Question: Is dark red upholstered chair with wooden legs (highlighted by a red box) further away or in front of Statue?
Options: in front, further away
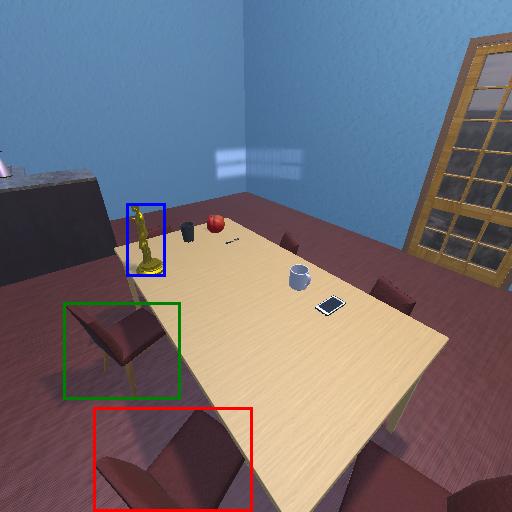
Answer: in front